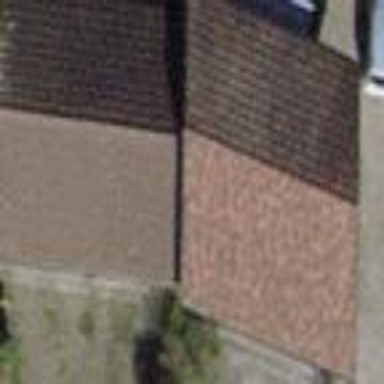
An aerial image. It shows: Building with tiled roof.